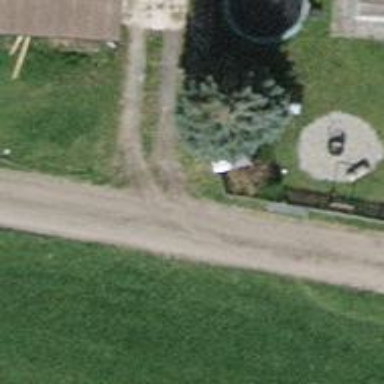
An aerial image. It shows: Driveway track with grade2 road surface.